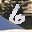
Label: 6